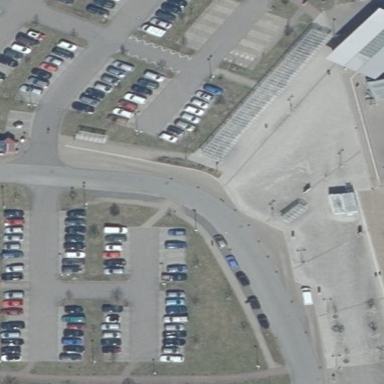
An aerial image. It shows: Parking area with park and ride facility. The surface of the parking area is designated for this purpose.